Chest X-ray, AP view. Patient: 35 years old, sex M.
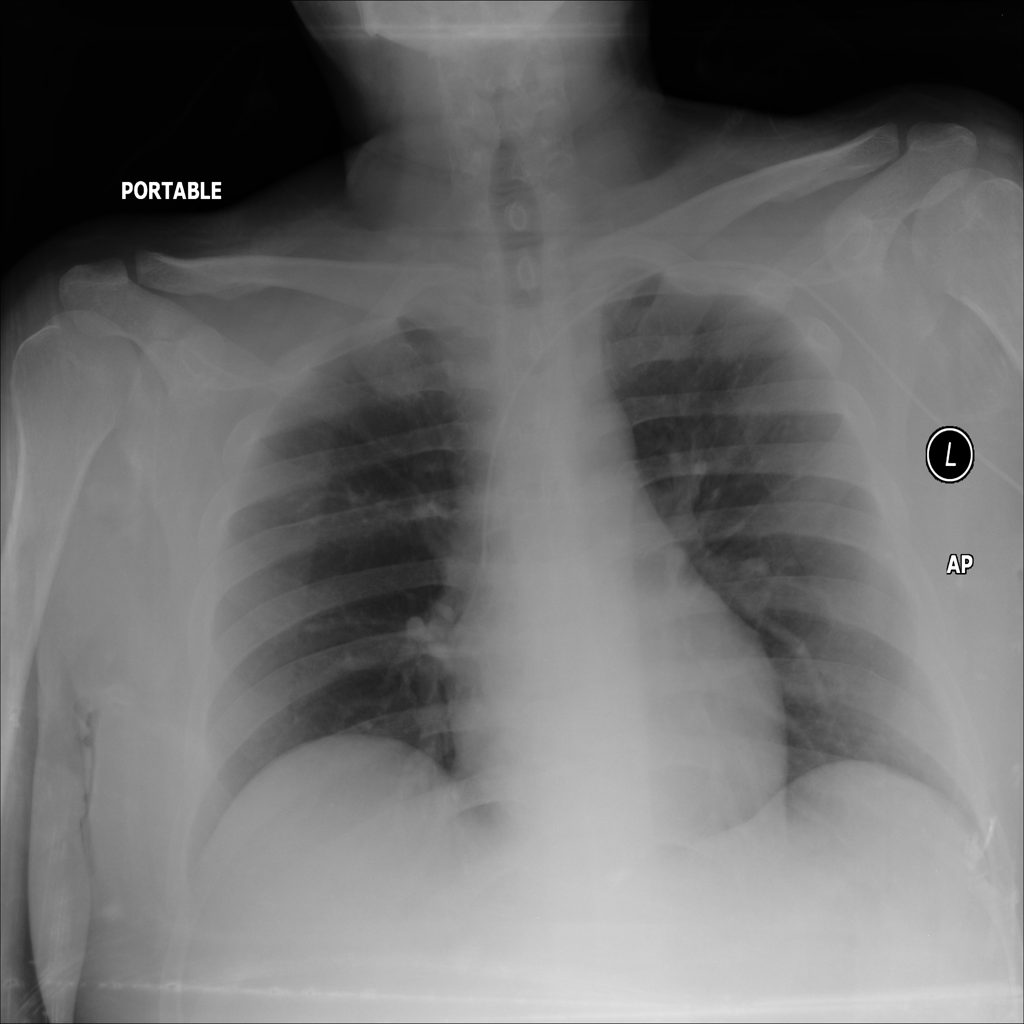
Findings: No Finding